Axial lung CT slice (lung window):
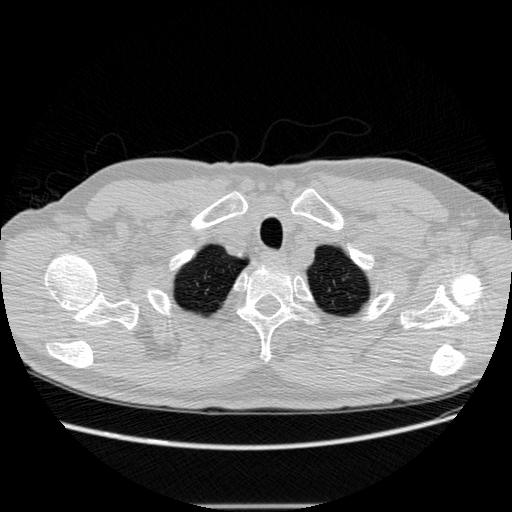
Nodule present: no